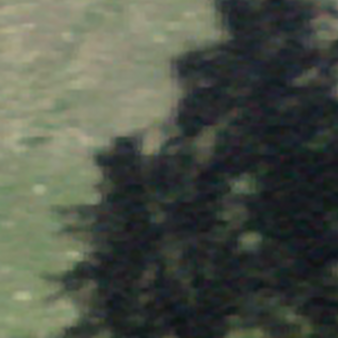
Label: other